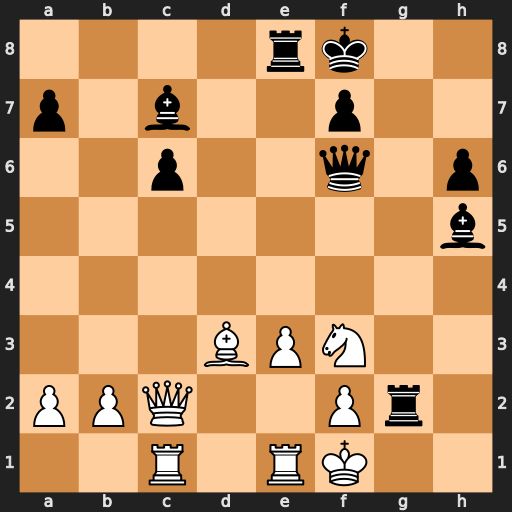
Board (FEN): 4rk2/p1b2p2/2p2q1p/7b/8/3BPN2/PPQ2Pr1/2R1RK2
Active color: w
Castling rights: -
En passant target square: -
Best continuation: Qc5+ Kg8 Qxh5